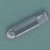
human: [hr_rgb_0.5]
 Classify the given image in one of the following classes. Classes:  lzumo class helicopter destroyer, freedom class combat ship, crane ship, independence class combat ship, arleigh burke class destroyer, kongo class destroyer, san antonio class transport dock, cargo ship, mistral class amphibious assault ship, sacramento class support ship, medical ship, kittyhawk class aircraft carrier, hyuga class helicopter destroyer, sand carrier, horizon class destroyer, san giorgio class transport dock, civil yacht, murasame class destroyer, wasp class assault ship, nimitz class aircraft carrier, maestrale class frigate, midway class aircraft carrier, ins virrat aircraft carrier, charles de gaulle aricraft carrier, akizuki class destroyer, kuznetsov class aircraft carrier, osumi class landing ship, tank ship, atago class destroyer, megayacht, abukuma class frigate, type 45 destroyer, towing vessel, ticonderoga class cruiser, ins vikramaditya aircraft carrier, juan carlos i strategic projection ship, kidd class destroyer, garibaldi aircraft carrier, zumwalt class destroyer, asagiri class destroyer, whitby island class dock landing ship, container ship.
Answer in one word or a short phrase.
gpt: Sand carrier